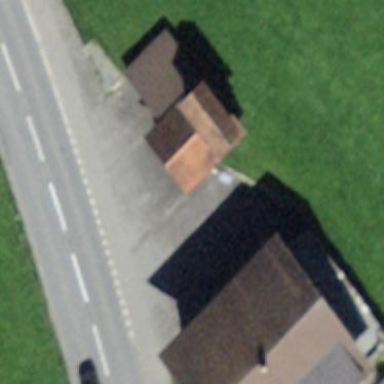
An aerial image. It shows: Garage building.